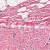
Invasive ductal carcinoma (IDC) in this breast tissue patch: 0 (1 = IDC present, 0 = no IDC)